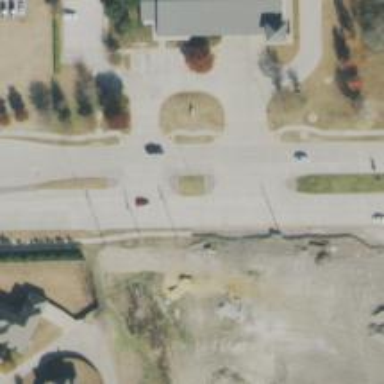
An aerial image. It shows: Primary highway with separate sidewalk.